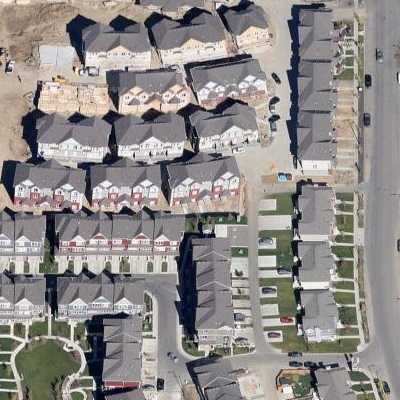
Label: fResident